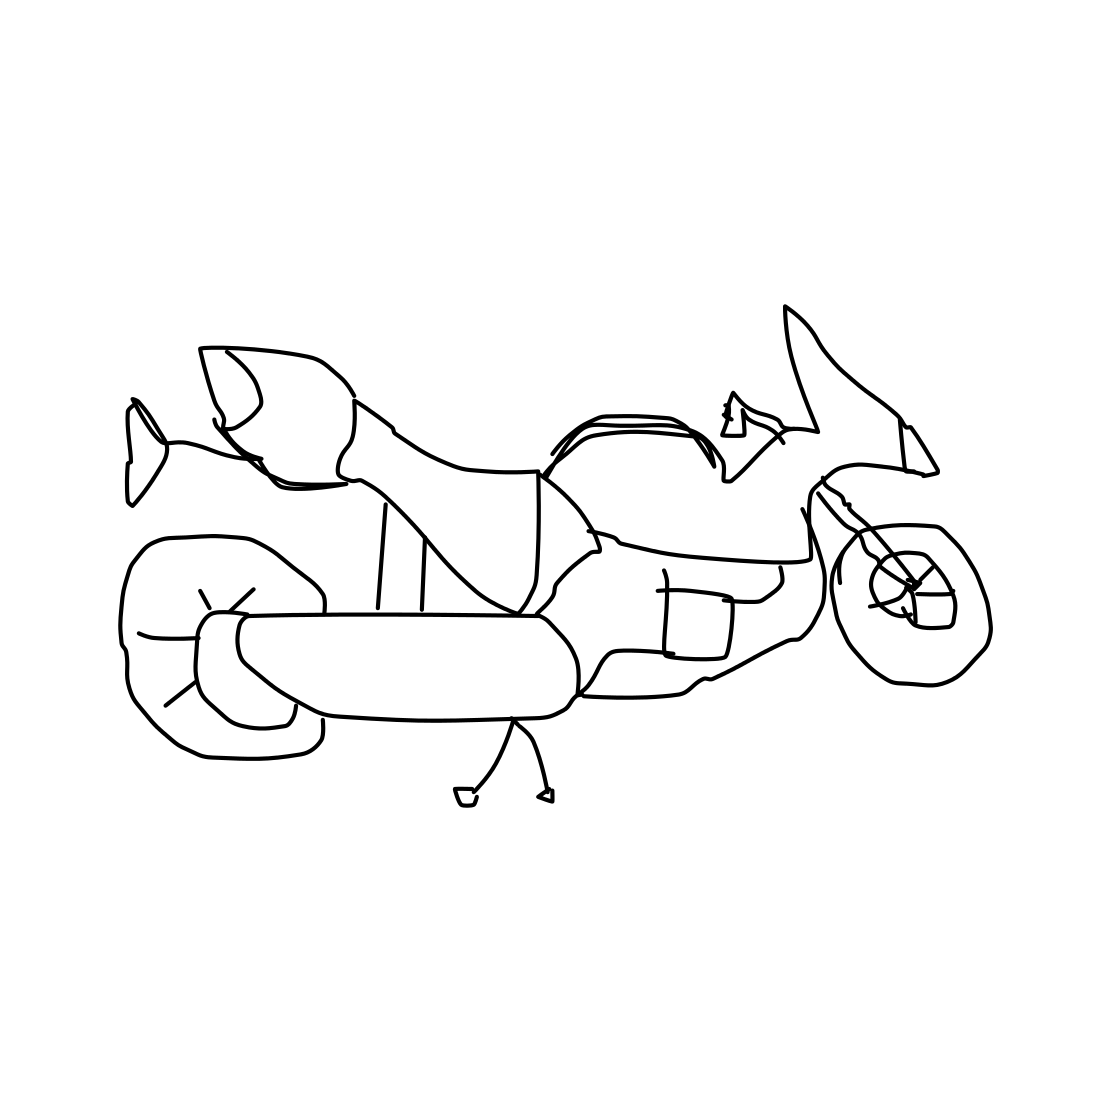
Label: motorbike